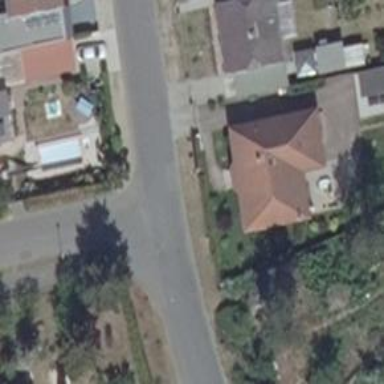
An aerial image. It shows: Residential road with asphalt surface and sidewalks on both sides.